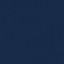
Land use / land cover class: SeaLake